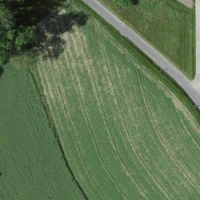
EUNIS habitat code: 52
Species observed at this site:
Allium ursinum